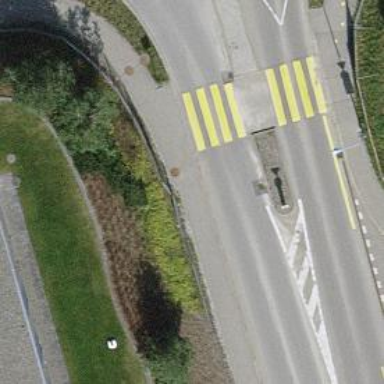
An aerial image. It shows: Uncontrolled zebra crossing on the road.